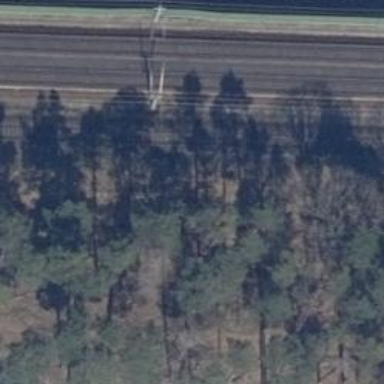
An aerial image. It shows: Milestone along the railway with catenary mast.